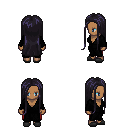
a pixel art fantasy rpg character, female body template, human, dark skin, gray robe, red pants, raven extra-long hairstyle, gray slippers, four views (front, back, left, right), 2x2 character sprite sheet, small pixel art, hard edges, no anti-aliasing